Question: I'm connecting a legacy application (written in COBOL) with our .NET new ones using pipes.
The idea is simple: The legacy program (my ERP Menu) writes some parameters upon the stream, the .NET app reads it thru 'Console.In' stream and starts a new thread opening the screen requested. Here's a snippet from the .NET side of how the idea works:
'''
<STAThread(), LoaderOptimization(LoaderOptimization.MultiDomain)>
Shared Sub Main()
If Environment.GetCommandLineArgs(1) = "PIPE"
While True
Dim pipeParam as String
Try
pipeParam = Console.In.ReadLine()
Catch e as Exception
Exit Sub
End Try
' Deal with parameters here
If pipeParam = "END"
Dim newThread as New Threading.Thread(Sub()
' Create a new AppDomain and Loads the menu option, generally a Winforms form.
End Sub)
newThread.Start()
End If
End While
End If
End Sub
'''
Everything was working fine and easy... until today.
I deployed this solution in my client environment (Windows Server 2003), and it happened that none of the threads requested were being executed, except when the called process (COBOL) was being terminated (that is, the 'Console.In' was being forcedly closed). From then on, all the requested winforms will start showing up and behaving as expected.
Digging this strange behaviour with logs, I found out that the threads were being normally executed until a point that a 'IDictionary.ContainsKey()' statement was performed (or some other method that requires native code execution). At this point, the thread was freezing / sleeping.
If I limit the thread creation to, let say, three, it happens that every created thread hangs until the third one, that is, when 'Console.In.ReadLine' is not executed anymore.
What should I try? Any advices?
Some more info:
The closest direction I've found so far was the Hans Passant's answer in this question:
<URL>.
I could solve this issue by waiting the sub-thread to finish load the 'Form'. This "Is Ready" signal is passed through 'AppDomain.SetData()' and 'AppDomain.GetData()'. Somehow, after the form creation the sub-thread doesn't freezes anymore when the main one goes on 'Console.ReadLine'. Though the problem is solved, I'm intrigued with this. I'm trying to reproduce this in a "simple as possible" test case.
- - 'Sub Main()'- 'Console.ReadLine'- - 'PRX001235''PRX001235'

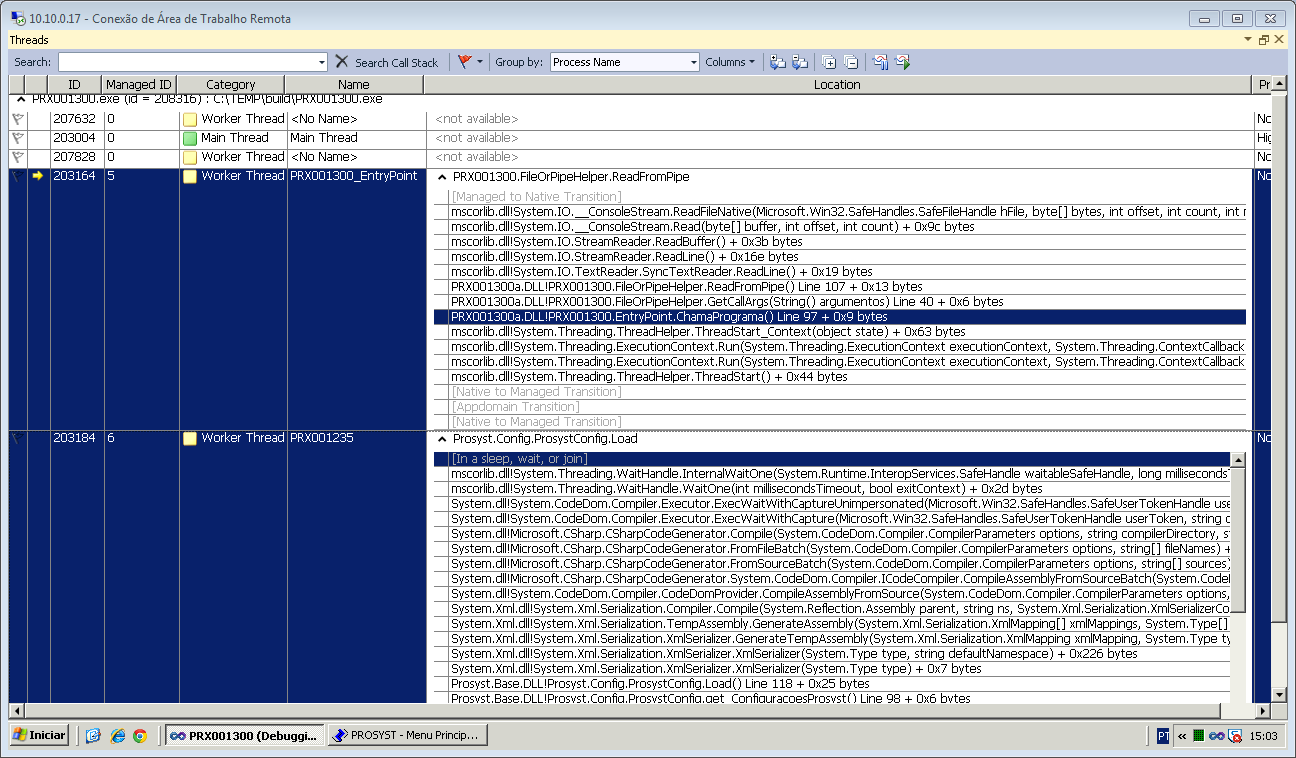
Answer: First off, you are doing something unusual, so unusual outcomes are not unexpected. Secondly, what you are doing is strictly in the Windows SDK docs. Which dictates that a thread that created a single-threaded apartment is never allowed to make a blocking call.
Clearly your worker threads are blocked on a lock somewhere inside the bowels of the operating system, a lock taken by the main thread of your program. It would help a lot to see the call stack of one of those blocked threads to identify the possible lock. That requires enabling unmanaged code debugging so you can see the unmanaged stack frames and enabling the Microsoft Symbol Server so you get debugging symbols for the Windows code and can make sense out of the stack trace.
Not having one to look at, I'll have to speculate:
- Console.ReadLine() itself takes an internal lock that makes the console safe to use from multiple threads, serializing calls to Read(). Any thread that uses a Console method can hit that same lock. This is not likely the culprit, unlikely that these worker threads are also using the console.- The strictly angle is associated with the relevance of apartment threading, a COM feature. An STA is enabled by the <URL> in the Load event is likely to be very troublesome, I'd expect this lock to be passed by any 32-bit worker thread as well when they make an api call. Highly speculative, but easy to test if you can change the Platform target to AnyCPU.
Not so sure if it is worth chasing the cause of this problem, given that the solution is so simple. Just don't call Console.ReadLine() on your main thread. Call it on a worker thread instead. This also stops your UI from freezing when the COBOL program is unresponsive. Do note however that you now must marshal yourself with Control.Begin/Invoke() if whatever you receive also updates your UI.